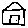
Label: house